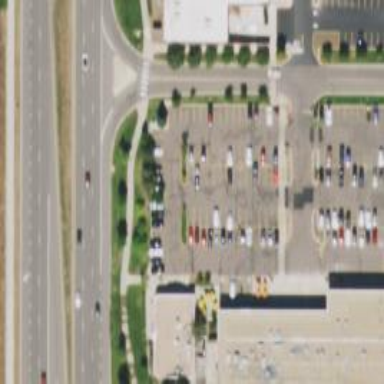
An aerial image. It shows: Parking area.